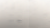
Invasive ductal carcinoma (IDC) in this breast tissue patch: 0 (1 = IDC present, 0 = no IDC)